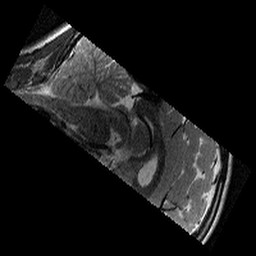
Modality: T2w
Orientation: sagittal
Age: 11
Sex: male
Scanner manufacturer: siemens
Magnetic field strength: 3 T
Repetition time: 9.23 s
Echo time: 0.067 s